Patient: sex M, age 78
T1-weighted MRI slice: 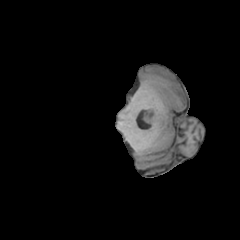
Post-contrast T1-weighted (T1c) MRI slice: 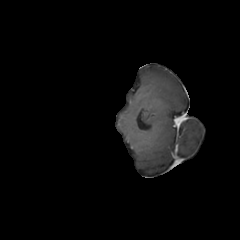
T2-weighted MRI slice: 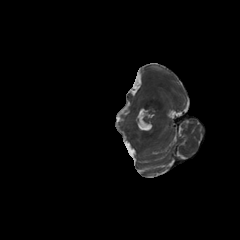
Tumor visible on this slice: no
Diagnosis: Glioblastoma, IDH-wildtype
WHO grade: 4